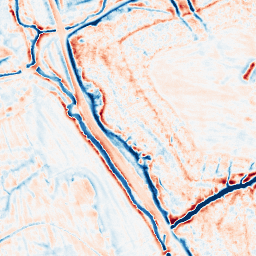
Category: edge_preserving
Decomposition family: bilateral
Decomposition parameters: d: 15
sigma_color: 50
sigma_space: 50
Upsampling method: bicubic
Upsampling parameters: scale: 2
Upsampling scale: 2